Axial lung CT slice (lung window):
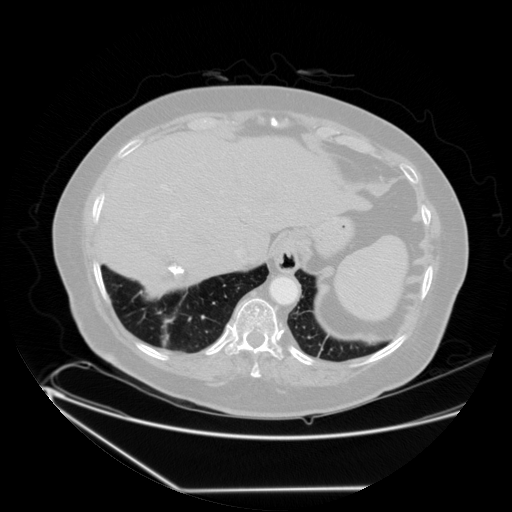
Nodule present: no